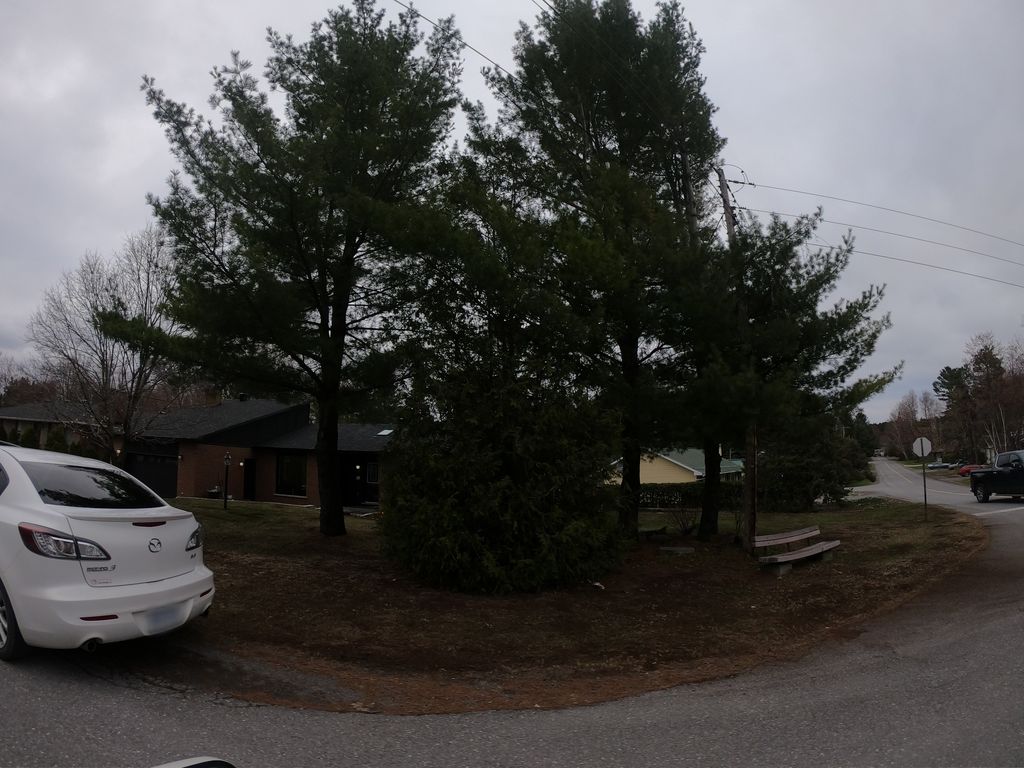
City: ottawa-gatineau